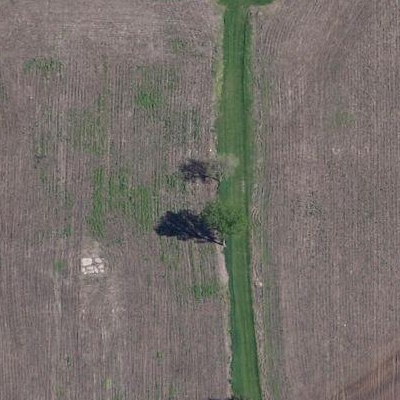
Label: Field